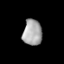
Tissue: lung
Cell type: Epithelial cells
Senescence score: 0.1949
Nuclear area (px): 483
Mean DAPI intensity: 167.319